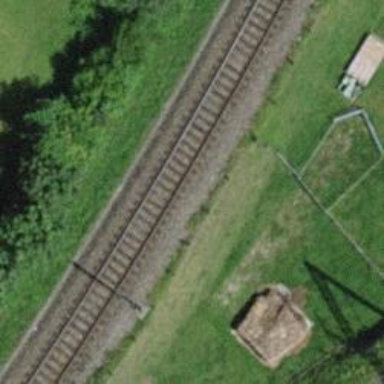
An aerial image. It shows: Single railway track with electrification through contact line.